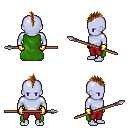
a pixel art fantasy rpg character, male body template, dark elf, purple skin, green cape, red pants, brown mohawk hairstyle, gold gloves, spear, four views (front, back, left, right), 2x2 character sprite sheet, small pixel art, hard edges, no anti-aliasing